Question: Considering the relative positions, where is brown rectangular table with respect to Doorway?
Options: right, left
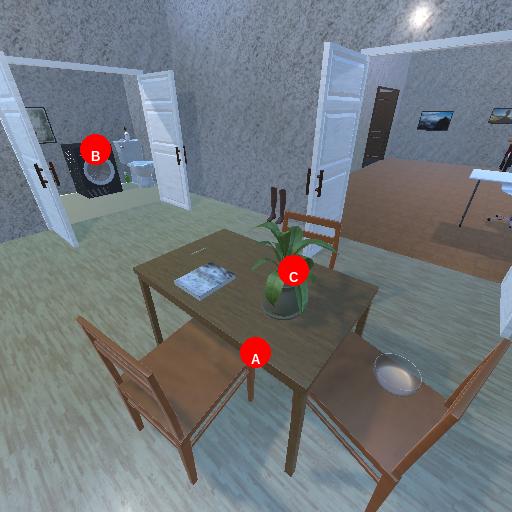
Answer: right